Question: I am using the LeftNavBar for a Google TV app. For some reason, it bleeds into the content area on the right. Here's a piece from the screenshot - it's a little hard to see, but the tab separators on the left are bleeding into the content on the right - it's most obvious on the white icons since the separators are dark. The screenshot is from a Sony Google TV. I see something slightly different on a Logitech Revue because the LeftNavBar has a background and a separator on the right, but there too the content still bleeds into the right side (I don't know why the appearance of LeftNavBar differs between the Sony and the Logitech). Unfortunately, I couldn't take a snapshot of my the Logitech - DDMS gives me a generic error when I try.
Does anyone know what I might be doing wrong to cause this?
I also wasn't able to find a place to ask questions or log bugs against LeftNavBar - the <URL> is very sparse:

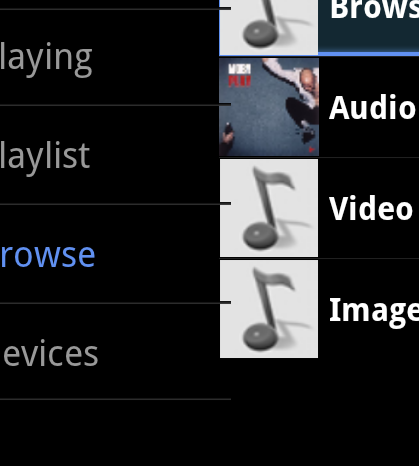
Answer: Please try changing res/lib_leftnav_bar_dimens.xml to and it should fix it for you:
'''
<resources>
<dimen name="left_nav_collapsed_width">62dip</dimen>
<dimen name="left_nav_collapsed_apparent_width">50dip</dimen>
<dimen name="left_nav_expanded_width">182dip</dimen>
<dimen name="left_nav_expanded_apparent_width">182dip</dimen>
<dimen name="left_nav_icon_size">36dip</dimen>
<dimen name="title_bar_height">52dip</dimen>
<dimen name="title_bar_apparent_height">52dip</dimen>
</resources>
'''
As Les mentioned earlier, it doesn't seem like a universal fix, so I will update the library once I find the best fix.